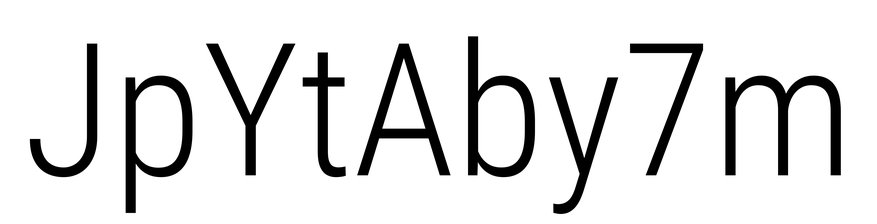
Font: Roboto_Condensed_Light